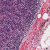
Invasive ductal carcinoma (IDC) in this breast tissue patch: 1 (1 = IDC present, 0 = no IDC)